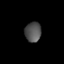
Tissue: lung
Cell type: Others
Senescence score: 0.2381
Nuclear area (px): 318
Mean DAPI intensity: 81.447